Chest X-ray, AP view. Patient: 34 years old, sex M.
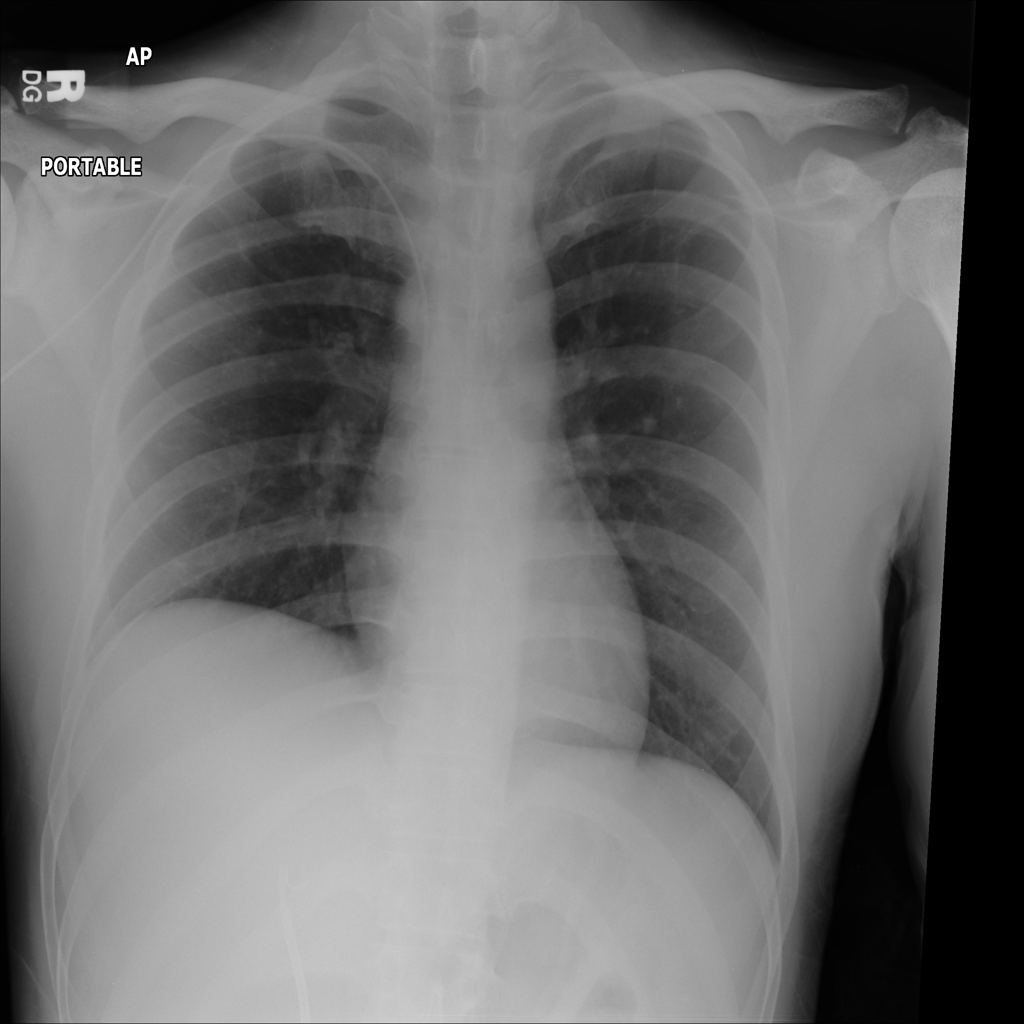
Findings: No Finding